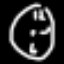
Label: clock